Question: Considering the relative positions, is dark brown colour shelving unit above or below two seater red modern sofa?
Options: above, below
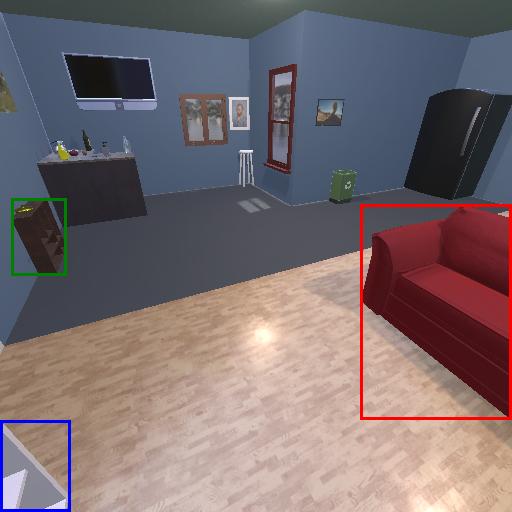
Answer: above